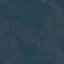
Land use / land cover: Forest